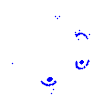
Particle: pion